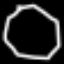
Label: octagon